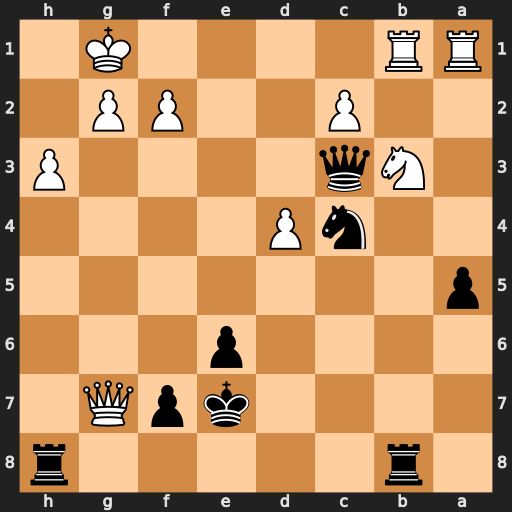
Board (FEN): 1r5r/4kpQ1/4p3/p7/2nP4/1Nq4P/2P2PP1/RR4K1
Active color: b
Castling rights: -
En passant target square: -
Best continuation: Rbg8 Qxh8 Rxh8